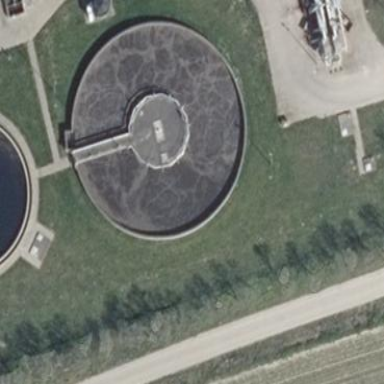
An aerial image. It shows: Image of wastewater.